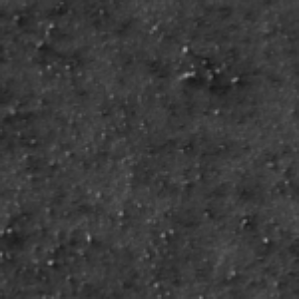
Label: frost